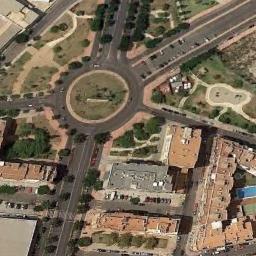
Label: roundabout